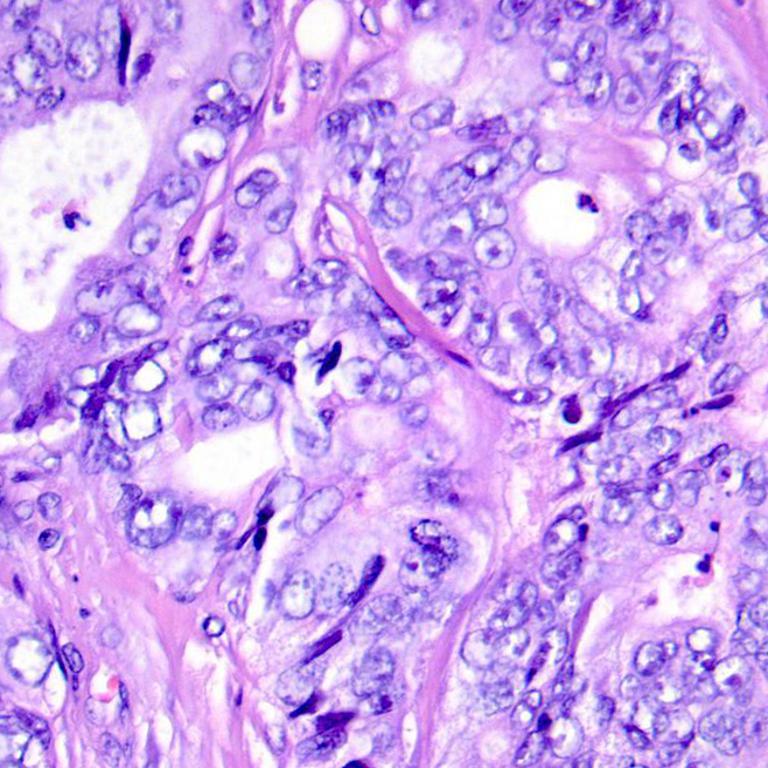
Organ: colon
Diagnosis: adenocarcinomas